Question: I have a responsive 3x3 grid of video thumbnails that use pretty photo to lightbox vimeo clips. It works great at some resolutions, but as you resize the width of the browser window, it rapidly changes from 3x3 to this nonsense.

This is the offending CSS.
'''
.thumb
{
float: right;
width: 25%;
height: auto;
margin: 2%;
}
.maincontent
{
margin:0 auto;
width:90%;
float:right;
}
'''
And a snippet of the HTML if that matters.
'''
<div class="maincontent">
<a href="http://vimeo.com/428525" rel="prettyPhoto" title="">
<img class="thumb" src="http://ftfrmedia.com/images/thumbnails/Overview-thumb.jpg" alt="Company Overview" width="60" />
</a>
'''
I'm seriously stumped...
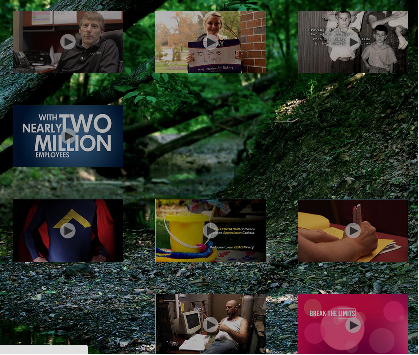
Answer: I think this is a problem with floats in '.thumb' and 'img'.
Replacing the floats with 'display: inline-block' should resolve the issue:
'''
.thumb {
height: auto;
margin: 2em;
width: 25%;
}
img {
display: inline-block;
*display: inline; /* IE7 hack as it does not */
*zoom: 1; /* support display: inline-block */
height: 3em;
margin-left: 0.5em;
margin-right: 0.5em;
margin-top: -1.6em;
width: 3em;
}
'''
As pointed out by below, there is no need to use 'display: inline-block' on the img element as this already accepts a height and width property.
Therefore, just removing the floats will fix this problem. If you would like to keep the right to left flow of the images then you can add 'direction: rtl' to their parent:
'''
.maincontent {
direction: rtl;
}
'''
The downside to this would be that it would also flow any text right to left, but this does not appear to be a problem in your website as you are not using any text within the '.maincontent' element.